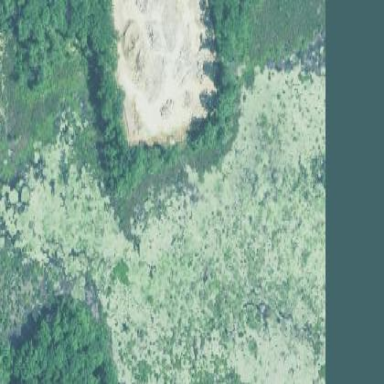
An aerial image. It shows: Marsh wetland.